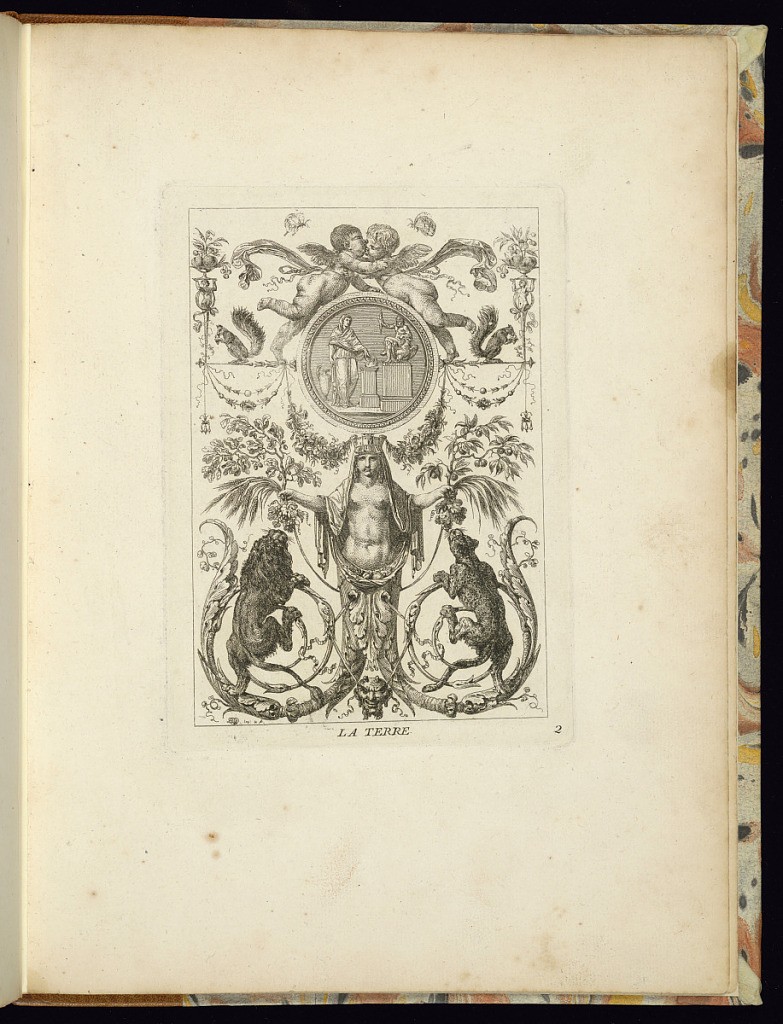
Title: La Terre
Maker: Jean Démosthène Dugourc, French, 1749–1825
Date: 1782
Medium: Etching and engraving on paper
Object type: Print
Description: An allegorical arabesque panel design representing ‘earth', featuring embracing winged putti, butterflies, squirrels, a medallion with classical figures, the female torso of the goddess Cybele, foliate branches, scrolling leaves, fruit, grapes, festoons of flowers and leaves, scrolling acanthus leaves, a panther, and a lion. The plate is titled, signed, and numbered.